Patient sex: M
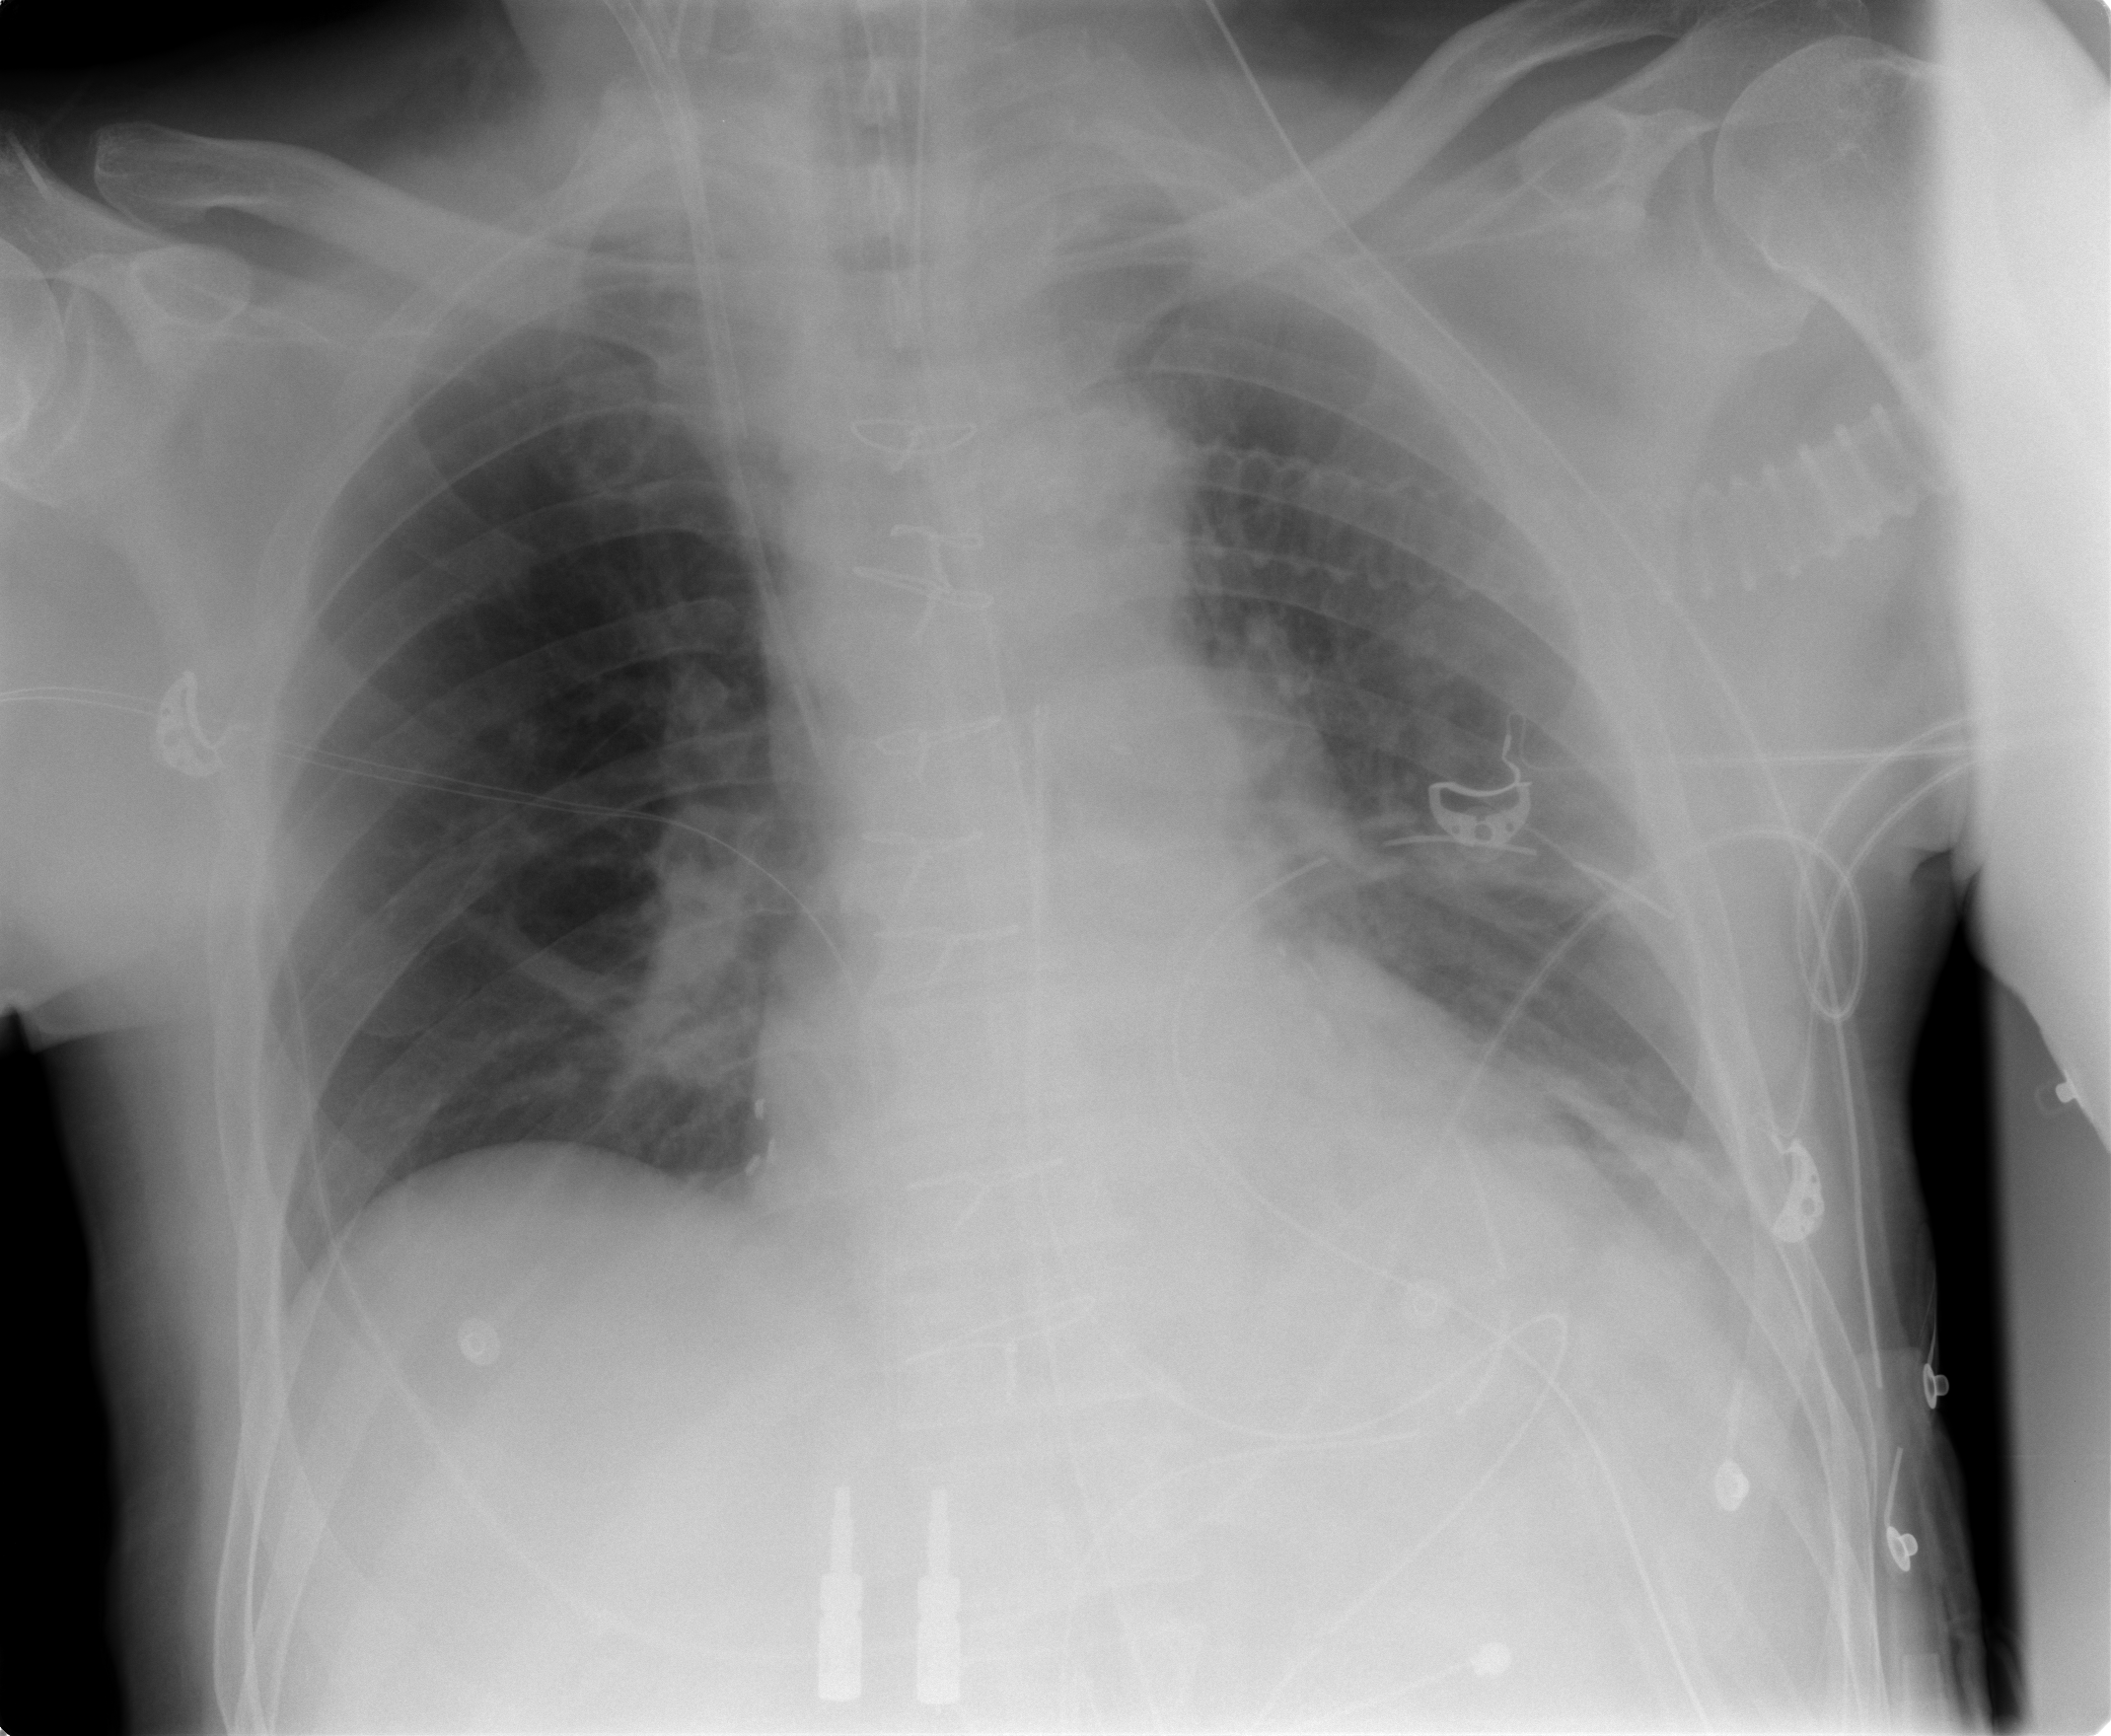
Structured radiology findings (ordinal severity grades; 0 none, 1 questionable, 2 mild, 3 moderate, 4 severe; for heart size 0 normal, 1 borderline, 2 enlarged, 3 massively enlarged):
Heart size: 0
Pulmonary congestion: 0
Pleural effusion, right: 0
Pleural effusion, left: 1
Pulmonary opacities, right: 0
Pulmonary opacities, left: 0
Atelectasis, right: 0
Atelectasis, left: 2